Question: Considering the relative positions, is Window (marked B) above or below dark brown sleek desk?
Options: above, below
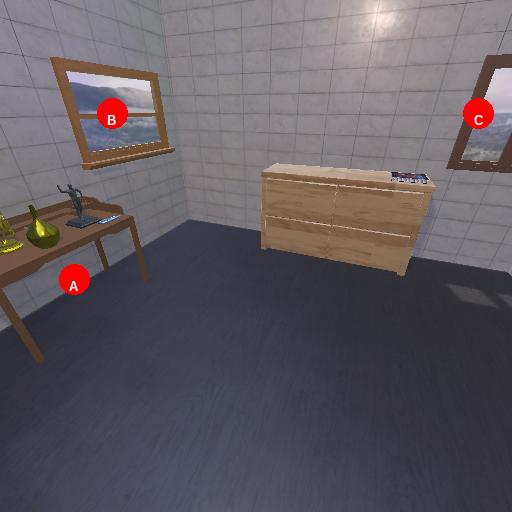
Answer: above